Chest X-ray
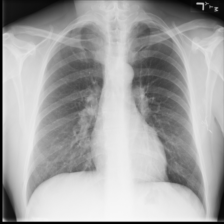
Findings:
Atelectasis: negative
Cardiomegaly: negative
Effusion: negative
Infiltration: negative
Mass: negative
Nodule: negative
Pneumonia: negative
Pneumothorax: negative
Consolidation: negative
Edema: negative
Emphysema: negative
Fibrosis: negative
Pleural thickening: negative
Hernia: negative